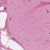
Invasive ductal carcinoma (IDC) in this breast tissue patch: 0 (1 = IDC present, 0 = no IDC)